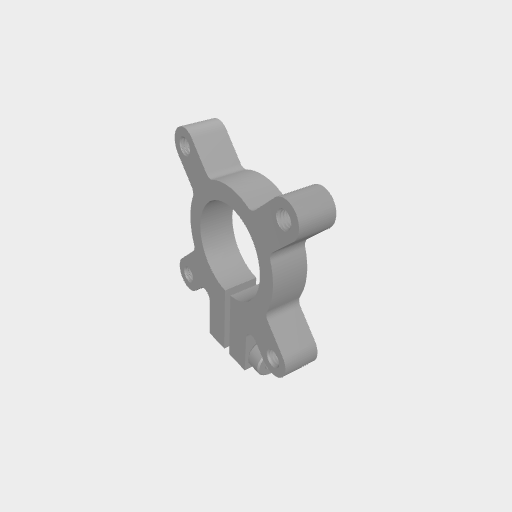
Part: ClampingHub21ID